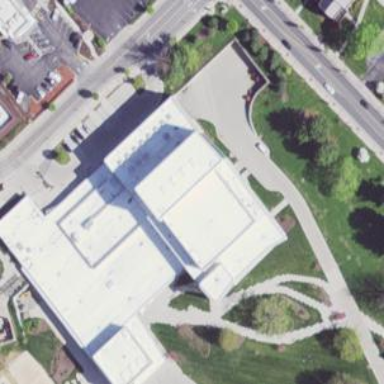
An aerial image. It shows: Arts centre located within university building.